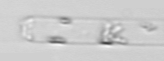
Label: Cerataulina_pelagica